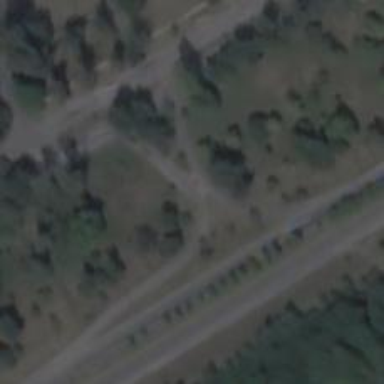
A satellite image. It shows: Trunk link highway.